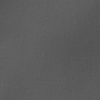
Atmospheric dust classification: not_dusty